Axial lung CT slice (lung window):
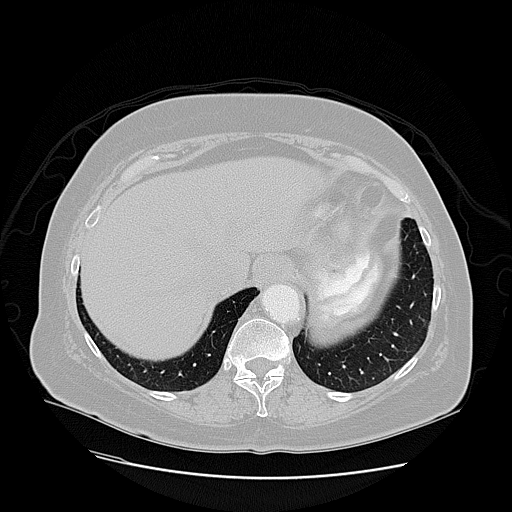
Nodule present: no